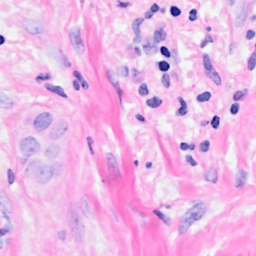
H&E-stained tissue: Breast